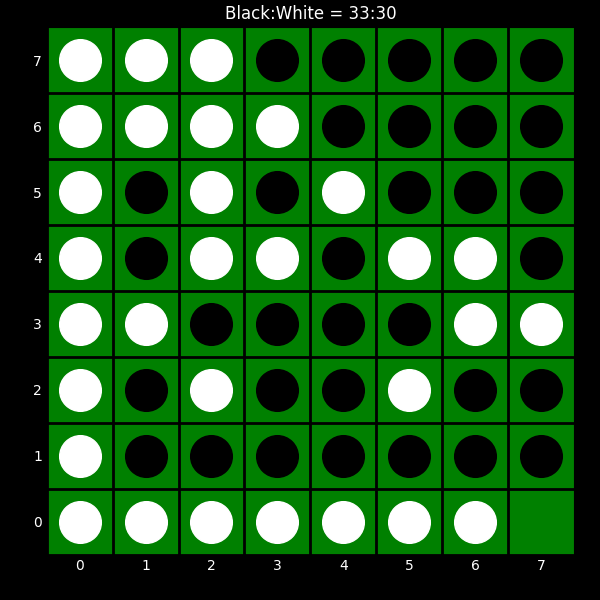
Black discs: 33
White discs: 30